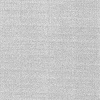
Atmospheric dust classification: dusty